Question: How to remove horizontal right/left padding in 'NavigationDrawer' icons?

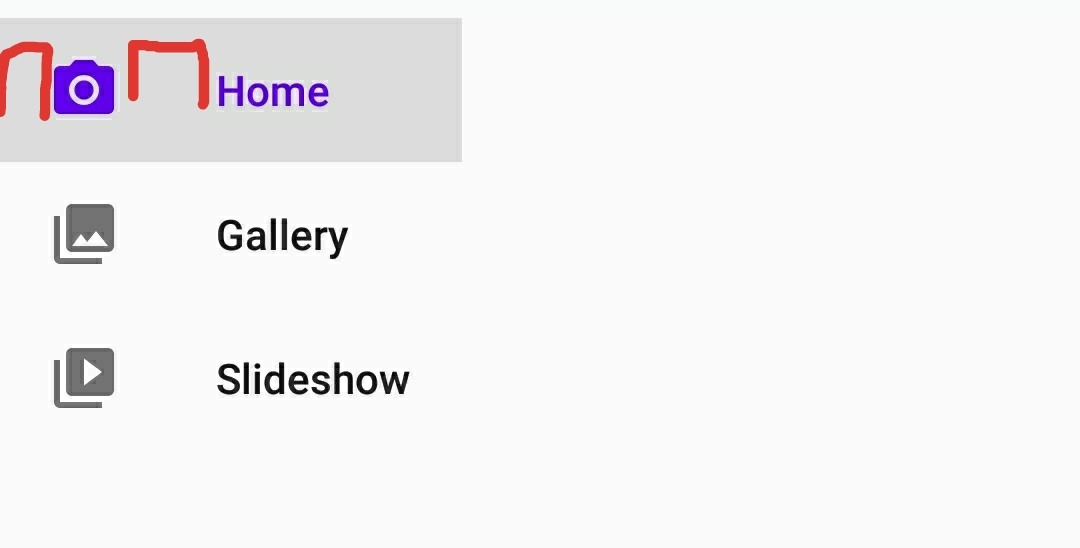
Answer: You can use
1. For the icon start/left padding Programmatically navigationView.setItemHorizontalPadding(0);
XML app:itemHorizontalPadding="0dp"
2. For the icon end/right padding Programmatically navigationView.setItemIconPadding(0);
XML app:itemIconPadding="0dp"
<URL>